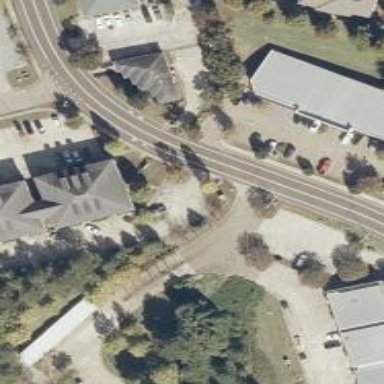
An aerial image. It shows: Unmarked crossing on footway.